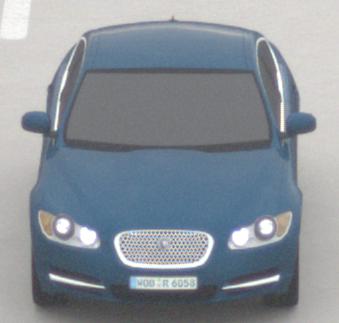
Make: Jaguar
Model: XF 3.0 V6
Detailed model: XF (X250) Limousine
Model produced from: 2010/02
Model produced until: 2010/10
Doors: 4
Color: blue
Road condition: dry road
Daytime: morning or afternoon
Contrast: low contrast